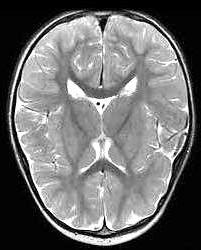
Label: notumor